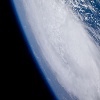
Label: cloud